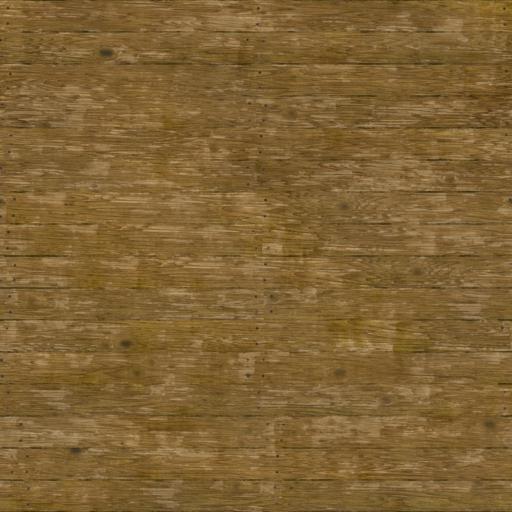
Tags: planks